Question: When reading the Hadoop material, always meet some Java concepts that I am not very familiar. With respect to the following one, what does the concept of "wrapper" mean here? When do we need this kind of wrapper, and what's the role it plays in an objected-oriented language?

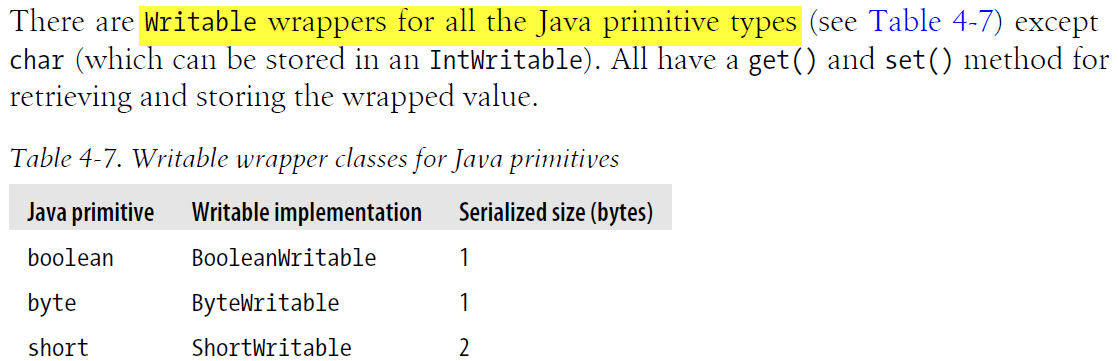
Answer: The answers until now referred solely to the representations of a primitive type via a reference type.
But one of the main justifications for the existence of these wrappers in the context of Hadoop (or other contexts) was not mentioned yet:
That is, they allow some sort of "pass by reference", which usually is not possible in Java. Imagine you have a method like
'''
public void computeSomething(int resultA, int resultB)
{
resultA = 123;
resultB = 234;
}
// Used as
int a = 0;
int b = 0;
computeSomething(a, b);
System.out.println(a); // Prints 0
System.out.println(b); // Prints 0
'''
Obviously, modifying the arguments in the method has not effect for the outside world. In contrast to that, you can use the writable wrappers to achieve the desired effect:
'''
public void computeSomething(IntWritable resultA, IntWritable resultB)
{
resultA.set(123);
resultB.set(234);
}
// Used as
IntWritable a = new IntWritable(0);
IntWritable b = new IntWritable(0);
computeSomething(a, b);
System.out.println(a); // Prints 123
System.out.println(b); // Prints 234
'''